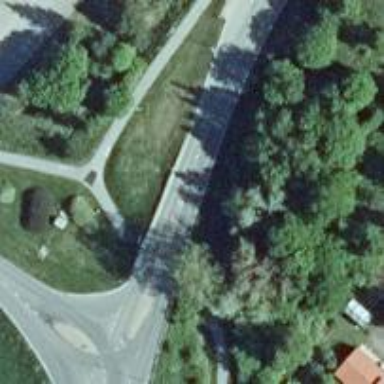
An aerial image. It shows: Asphalt cycleway.